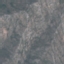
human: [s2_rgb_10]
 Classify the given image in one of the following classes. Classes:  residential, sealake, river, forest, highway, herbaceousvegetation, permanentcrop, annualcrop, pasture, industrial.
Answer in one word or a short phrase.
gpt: HerbaceousVegetation